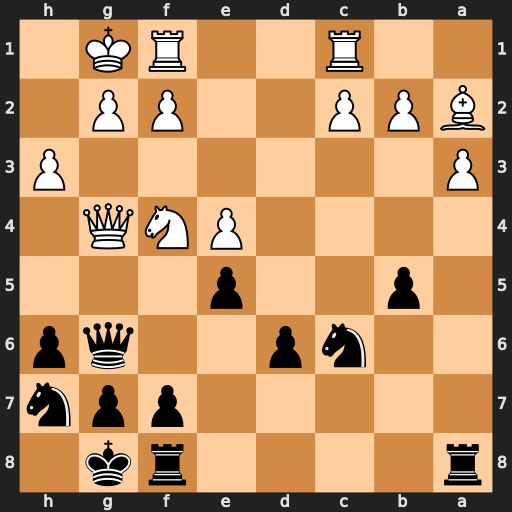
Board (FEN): r4rk1/5ppn/2np2qp/1p2p3/4PNQ1/P6P/BPP2PP1/2R2RK1
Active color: b
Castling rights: -
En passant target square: -
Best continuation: Qxg4 hxg4 exf4